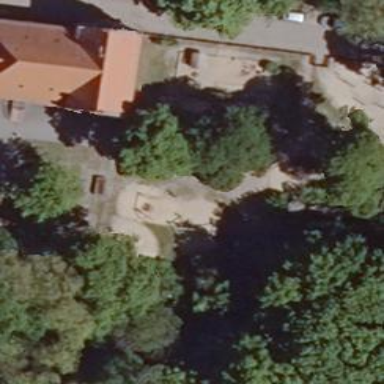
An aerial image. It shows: Kindergarten.